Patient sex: M
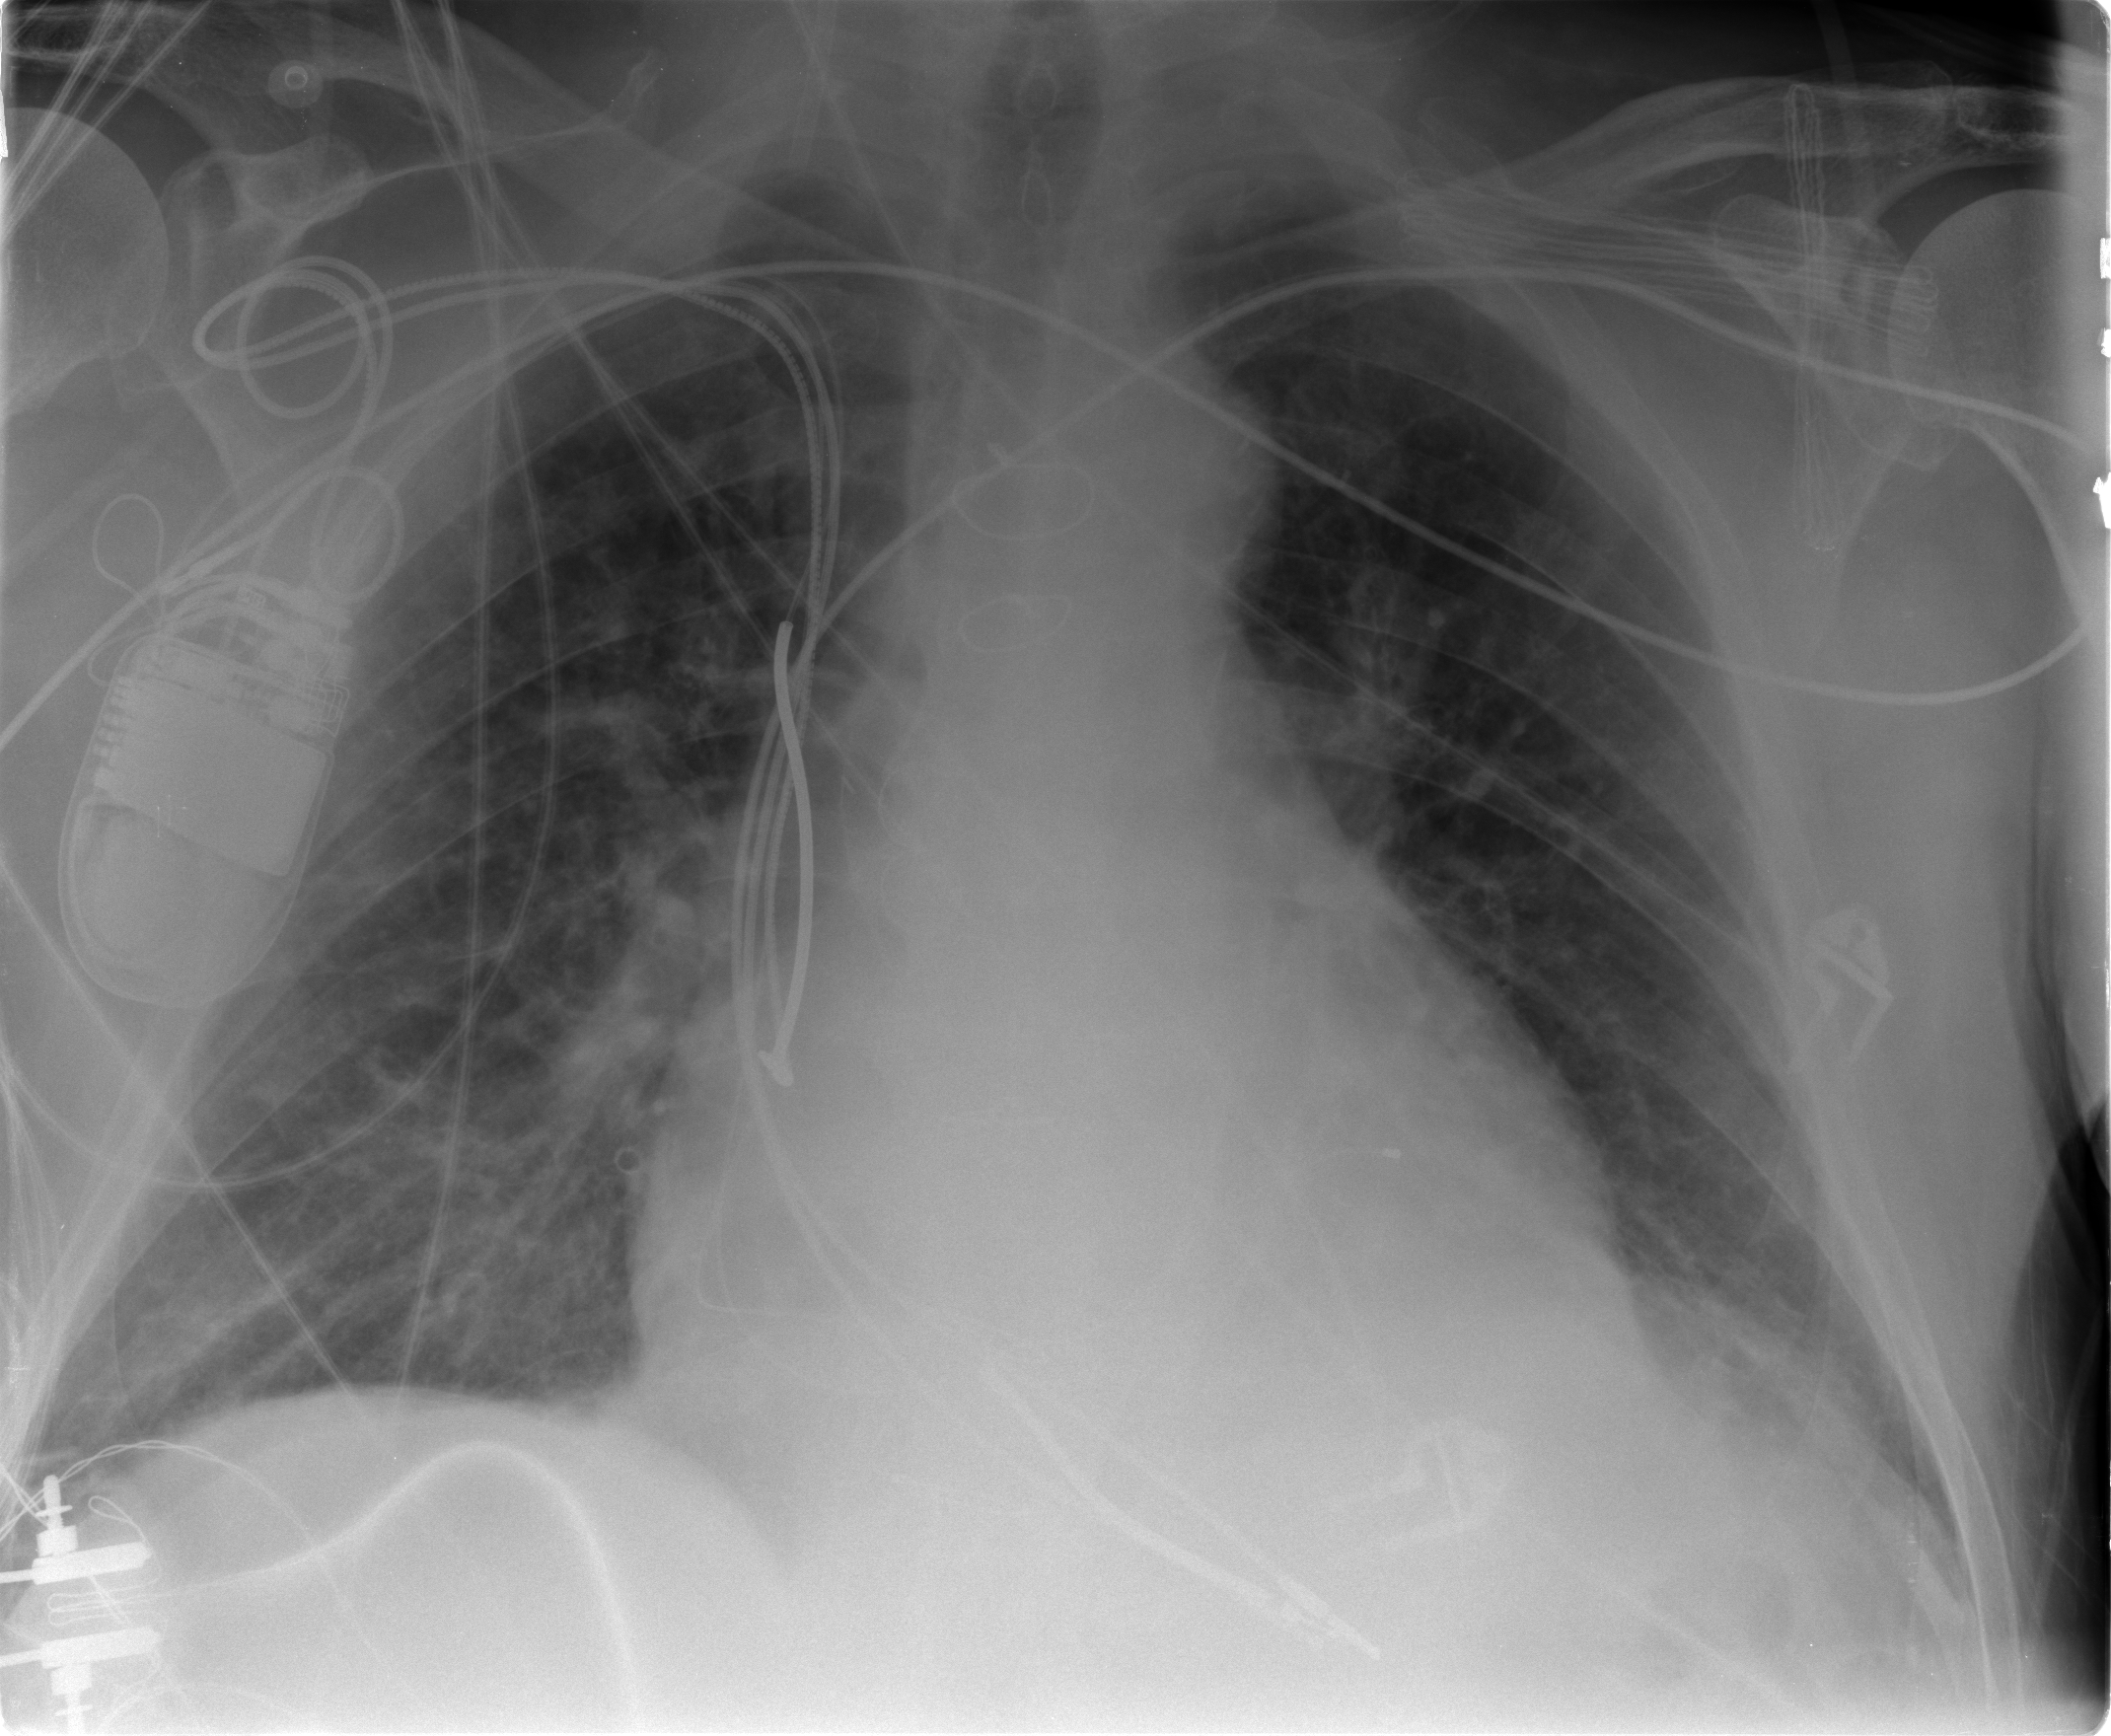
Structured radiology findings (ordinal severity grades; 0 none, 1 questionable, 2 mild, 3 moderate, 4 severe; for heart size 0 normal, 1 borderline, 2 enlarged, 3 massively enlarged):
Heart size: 2
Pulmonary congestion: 0
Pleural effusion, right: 0
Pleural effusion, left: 1
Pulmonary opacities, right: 0
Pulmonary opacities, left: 0
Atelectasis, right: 2
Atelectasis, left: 1